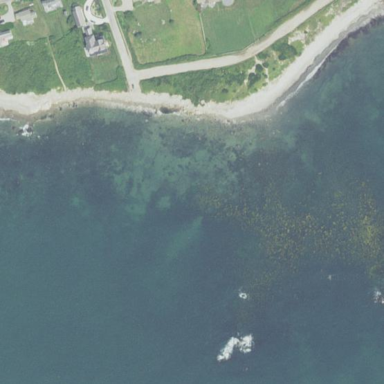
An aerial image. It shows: Rocky area affected by tidal movements.